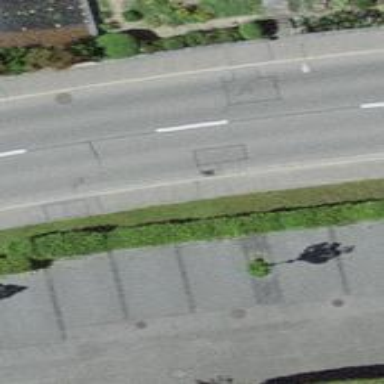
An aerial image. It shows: Secondary road with asphalt surface and sidewalks on both sides.